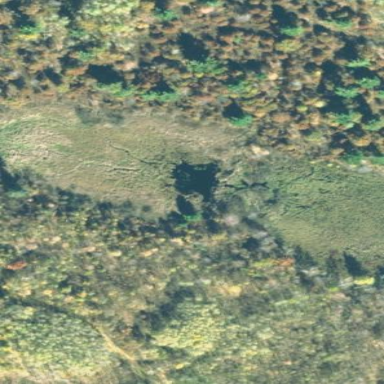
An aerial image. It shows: Pond surrounded by natural water.